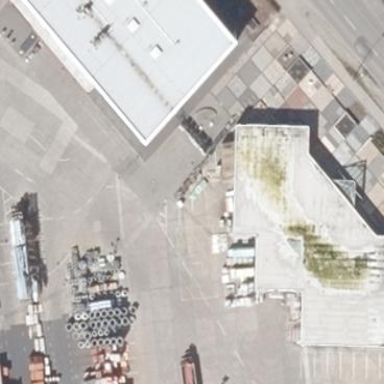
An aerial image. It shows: Commercial building with flat metal roof.